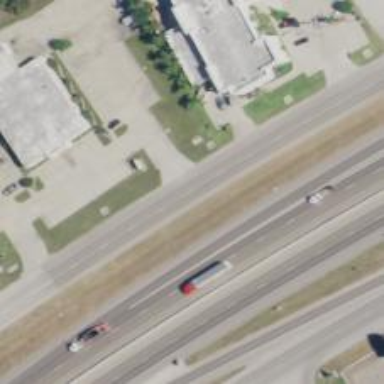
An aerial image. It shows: Asphalt tertiary road with frontage road.